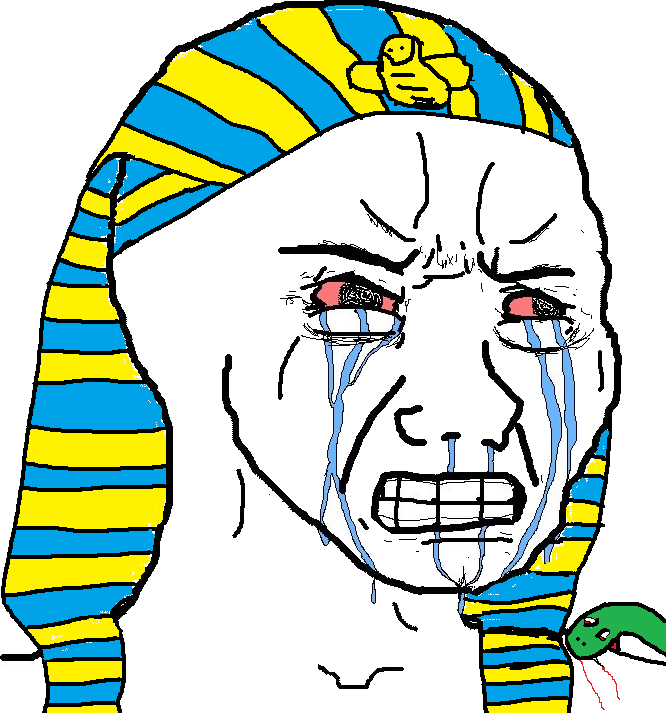
Label: 5_Crying_Wojak